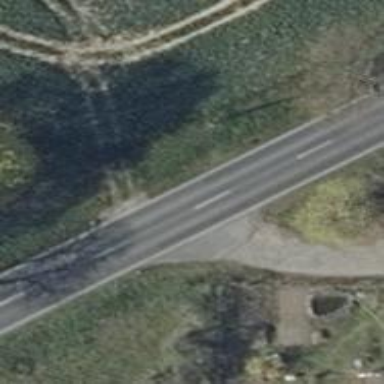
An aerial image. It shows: Secondary road with asphalt surface.